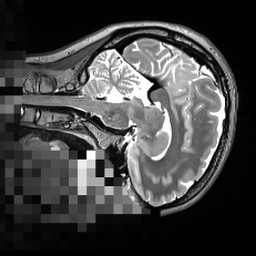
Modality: T2w
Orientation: sagittal
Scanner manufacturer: siemens
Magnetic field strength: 3 T
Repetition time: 3.2 s
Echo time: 0.564 s